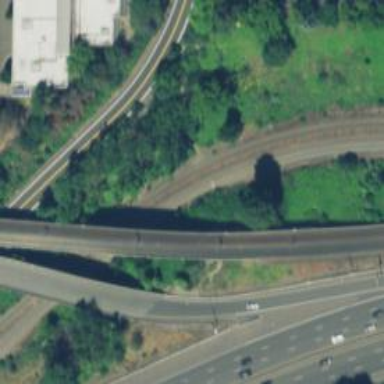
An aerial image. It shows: Bridge for light rail railway with electrified contact lines.